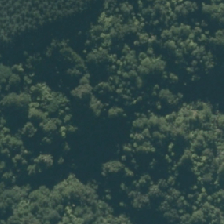
Land cover: indigenous_forest